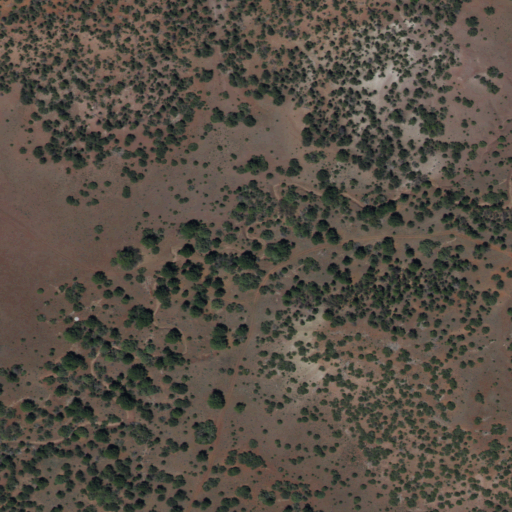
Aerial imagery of valley in New Mexico named Pipkin Canyon containing evergreen forest and shrub